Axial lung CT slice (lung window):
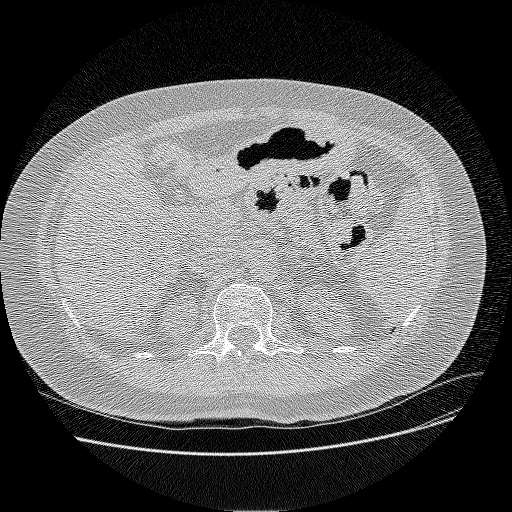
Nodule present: no